Question: First off this is my first post so go easy. Also thank you for any input in advance. I am trying to plot the following but the data on the x and y-axis are completely out of order.
I have looked through several posts about 'reorder()' but I cant seem to apply it correctly. Also since I am a new member I can't included a picture of the graph so I hope the issue is clear.
'''
carb_data<-read.csv("Carb_Insulin_BG.csv", header=TRUE)
data1<-subset(carb_data,Subject.ID..==20)
carb1<-subset(data1, Visit == 1)
library(ggplot2)
q<- ggplot(data=carb1, aes(x=Start, y=Amount, group=Type, color= Type) + geom_point() + geom_line()
+ theme(text = element_text(size=8), axis.text.x = element_text(angle=90, vjust=1))
r<- q + facet_grid(Sort~., scales=free)
print(r)
'''

Here is what the data looks like. I am just interested in plotting 'Time' (x-axis) and 'Amount' (y-axis). The x-axis should be ordered from the earliest (9:54) to latest (16:27) and the the y-axis should be ordered from lowest (4) ascending to the highest (128). Here is the data:
'''
> dput(carb1)
structure(list(EDC.ID. = structure(c(28L, 28L, 8L, 28L, 28L,
28L, 8L, 28L, 28L, 28L, 28L, 28L, 8L, 28L, 28L, 28L, 28L, 28L,
28L, 28L, 28L, 28L, 28L, 28L, 8L, 28L, 28L), .Label = c("Subject 1",
"Subject 10", "Subject 11", "Subject 12", "Subject 13", "Subject 14",
"Subject 15", "Subject 16", "Subject 17", "Subject 18", "Subject 19",
"Subject 2", "Subject 20", "Subject 3", "Subject 4", "Subject 5",
"Subject 6", "Subject 7", "Subject 8", "Subject 9", "SUBJECT1",
"SUBJECT10", "SUBJECT11", "SUBJECT12", "SUBJECT13", "SUBJECT14",
"SUBJECT15", "SUBJECT16", "SUBJECT17", "SUBJECT18", "SUBJECT19",
"SUBJECT2", "SUBJECT20", "SUBJECT3", "SUBJECT4", "SUBJECT5",
"SUBJECT6", "SUBJECT7", "SUBJECT8", "SUBJECT9"), class = "factor"),
Subject.ID.. = c(20L, 20L, 20L, 20L, 20L, 20L, 20L, 20L,
20L, 20L, 20L, 20L, 20L, 20L, 20L, 20L, 20L, 20L, 20L, 20L,
20L, 20L, 20L, 20L, 20L, 20L, 20L), Visit = c(1L, 1L, 1L,
1L, 1L, 1L, 1L, 1L, 1L, 1L, 1L, 1L, 1L, 1L, 1L, 1L, 1L, 1L,
1L, 1L, 1L, 1L, 1L, 1L, 1L, 1L, 1L), Data = structure(c(1L,
1L, 19L, 1L, 1L, 1L, 19L, 1L, 1L, 1L, 1L, 1L, 19L, 1L, 1L,
1L, 1L, 1L, 1L, 1L, 1L, 1L, 1L, 1L, 19L, 1L, 1L), .Label = c("-",
"10/1/14", "10/3/14", "10/7/14", "8/14/14", "8/18/14", "8/19/14",
"8/20/14", "8/21/14", "8/25/14", "8/27/14", "8/28/14", "9/1/14",
"9/10/14", "9/12/14", "9/15/14", "9/16/14", "9/18/14", "9/19/14",
"9/2/14", "9/22/14", "9/23/14", "9/24/14", "9/25/14", "9/26/14",
"9/29/14", "9/3/14", "9/30/14", "9/4/14", "9/5/14", "9/8/14",
"9/9/14"), class = "factor"), Start = structure(c(528L, 13L,
14L, 33L, 48L, 62L, 70L, 83L, 97L, 112L, 126L, 140L, 152L,
155L, 175L, 194L, 208L, 221L, 236L, 249L, 263L, 313L, 328L,
343L, 354L, 358L, 374L), .Label = c("0:00", "0:16", "1:25",
"10:00", "10:01", "10:02", "10:03", "10:04", "10:05", "10:06",
"10:07", "10:08", "10:09", "10:10", "10:11", "10:12", "10:13",
"10:14", "10:15", "10:16", "10:17", "10:18", "10:19", "10:20",
"10:21", "10:22", "10:23", "10:24", "10:25", "10:27", "10:28",
"10:29", "10:30", "10:31", "10:32", "10:33", "10:34", "10:35",
"10:36", "10:37", "10:38", "10:39", "10:40", "10:41", "10:42",
"10:43", "10:44", "10:45", "10:46", "10:47", "10:48", "10:49",
"10:50", "10:51", "10:52", "10:53", "10:54", "10:55", "10:57",
"10:58", "10:59", "11:00", "11:01", "11:03", "11:04", "11:05",
"11:06", "11:07", "11:08", "11:09", "11:10", "11:12", "11:13",
"11:14", "11:15", "11:16", "11:17", "11:18", "11:19", "11:20",
"11:21", "11:22", "11:23", "11:24", "11:25", "11:26", "11:27",
"11:28", "11:29", "11:30", "11:31", "11:33", "11:34", "11:35",
"11:36", "11:37", "11:38", "11:39", "11:40", "11:41", "11:42",
"11:43", "11:44", "11:45", "11:46", "11:47", "11:48", "11:49",
"11:50", "11:51", "11:52", "11:53", "11:54", "11:55", "11:56",
"11:57", "11:58", "11:59", "12:00", "12:01", "12:03", "12:04",
"12:05", "12:06", "12:07", "12:08", "12:09", "12:10", "12:11",
"12:12", "12:13", "12:14", "12:15", "12:16", "12:18", "12:19",
"12:20", "12:21", "12:22", "12:23", "12:24", "12:25", "12:26",
"12:27", "12:28", "12:29", "12:30", "12:31", "12:32", "12:33",
"12:34", "12:35", "12:36", "12:37", "12:38", "12:39", "12:40",
"12:41", "12:42", "12:43", "12:44", "12:45", "12:46", "12:47",
"12:48", "12:49", "12:50", "12:51", "12:52", "12:53", "12:54",
"12:55", "12:56", "12:57", "12:58", "12:59", "13:00", "13:01",
"13:03", "13:04", "13:05", "13:06", "13:07", "13:08", "13:09",
"13:10", "13:11", "13:12", "13:13", "13:14", "13:15", "13:16",
"13:17", "13:18", "13:19", "13:20", "13:21", "13:22", "13:23",
"13:24", "13:25", "13:27", "13:28", "13:29", "13:30", "13:31",
"13:32", "13:33", "13:34", "13:35", "13:36", "13:37", "13:38",
"13:39", "13:40", "13:42", "13:44", "13:45", "13:46", "13:47",
"13:48", "13:49", "13:50", "13:51", "13:52", "13:53", "13:54",
"13:55", "13:56", "13:57", "13:58", "13:59", "14:00", "14:01",
"14:02", "14:03", "14:04", "14:05", "14:06", "14:08", "14:09",
"14:10", "14:11", "14:12", "14:14", "14:15", "14:16", "14:17",
"14:18", "14:19", "14:20", "14:21", "14:22", "14:23", "14:24",
"14:25", "14:26", "14:27", "14:28", "14:29", "14:30", "14:31",
"14:33", "14:34", "14:35", "14:36", "14:37", "14:38", "14:39",
"14:40", "14:41", "14:42", "14:43", "14:44", "14:45", "14:46",
"14:48", "14:49", "14:50", "14:51", "14:52", "14:53", "14:54",
"14:55", "14:57", "14:58", "14:59", "15:00", "15:01", "15:02",
"15:03", "15:04", "15:05", "15:06", "15:07", "15:08", "15:09",
"15:10", "15:12", "15:13", "15:14", "15:15", "15:16", "15:17",
"15:18", "15:19", "15:20", "15:21", "15:22", "15:23", "15:24",
"15:25", "15:26", "15:27", "15:28", "15:29", "15:30", "15:31",
"15:32", "15:33", "15:34", "15:35", "15:36", "15:37", "15:38",
"15:39", "15:40", "15:41", "15:42", "15:43", "15:44", "15:45",
"15:46", "15:47", "15:48", "15:49", "15:50", "15:51", "15:52",
"15:53", "15:54", "15:55", "15:56", "15:57", "15:58", "15:59",
"16:00", "16:01", "16:02", "16:03", "16:04", "16:05", "16:06",
"16:07", "16:08", "16:09", "16:10", "16:11", "16:12", "16:13",
"16:14", "16:15", "16:16", "16:17", "16:18", "16:19", "16:20",
"16:21", "16:22", "16:23", "16:24", "16:25", "16:26", "16:27",
"16:28", "16:29", "16:30", "16:31", "16:32", "16:33", "16:34",
"16:35", "16:36", "16:37", "16:38", "16:39", "16:40", "16:42",
"16:43", "16:44", "16:45", "16:46", "16:47", "16:48", "16:49",
"16:50", "16:51", "16:52", "16:53", "16:54", "16:55", "16:56",
"16:57", "16:58", "16:59", "17:00", "17:01", "17:02", "17:03",
"17:04", "17:05", "17:06", "17:07", "17:08", "17:09", "17:10",
"17:11", "17:12", "17:14", "17:15", "17:17", "17:18", "17:19",
"17:20", "17:21", "17:22", "17:23", "17:24", "17:25", "17:26",
"17:29", "17:30", "17:32", "17:34", "17:35", "17:36", "17:38",
"17:39", "17:40", "17:45", "17:50", "17:51", "17:54", "18:09",
"18:15", "2:40", "21:24", "21:27", "21:39", "3:48", "7:51",
"8:00", "8:04", "8:05", "8:10", "8:14", "8:15", "8:18", "8:26",
"8:29", "8:31", "8:33", "8:37", "8:39", "8:40", "8:41", "8:43",
"8:44", "8:45", "8:47", "8:48", "8:50", "8:51", "8:52", "8:54",
"8:55", "8:57", "8:58", "8:59", "9:00", "9:01", "9:02", "9:03",
"9:04", "9:05", "9:06", "9:07", "9:08", "9:09", "9:11", "9:12",
"9:13", "9:14", "9:15", "9:17", "9:18", "9:19", "9:20", "9:21",
"9:22", "9:23", "9:24", "9:25", "9:27", "9:28", "9:30", "9:32",
"9:33", "9:34", "9:35", "9:36", "9:37", "9:38", "9:39", "9:40",
"9:42", "9:43", "9:44", "9:45", "9:46", "9:47", "9:48", "9:49",
"9:50", "9:51", "9:52", "9:53", "9:54", "9:55", "9:56", "9:57",
"9:58", "9:59"), class = "factor"), End = structure(c(529L,
13L, 14L, 33L, 48L, 62L, 70L, 83L, 97L, 112L, 126L, 140L,
154L, 155L, 175L, 194L, 208L, 221L, 236L, 249L, 263L, 313L,
328L, 343L, 174L, 358L, 374L), .Label = c("0:00", "0:16",
"1:25", "10:00", "10:01", "10:02", "10:03", "10:04", "10:05",
"10:06", "10:07", "10:08", "10:09", "10:10", "10:11", "10:12",
"10:13", "10:14", "10:15", "10:16", "10:17", "10:18", "10:19",
"10:20", "10:21", "10:22", "10:23", "10:24", "10:25", "10:27",
"10:28", "10:29", "10:30", "10:31", "10:32", "10:33", "10:34",
"10:35", "10:36", "10:37", "10:38", "10:39", "10:40", "10:41",
"10:42", "10:43", "10:44", "10:45", "10:46", "10:47", "10:48",
"10:49", "10:50", "10:51", "10:52", "10:53", "10:54", "10:55",
"10:57", "10:58", "10:59", "11:00", "11:01", "11:03", "11:04",
"11:05", "11:06", "11:07", "11:08", "11:09", "11:10", "11:12",
"11:13", "11:14", "11:15", "11:16", "11:17", "11:18", "11:19",
"11:20", "11:21", "11:22", "11:23", "11:24", "11:25", "11:26",
"11:27", "11:28", "11:29", "11:30", "11:31", "11:33", "11:34",
"11:35", "11:36", "11:37", "11:38", "11:39", "11:40", "11:41",
"11:42", "11:43", "11:44", "11:45", "11:46", "11:47", "11:48",
"11:49", "11:50", "11:51", "11:52", "11:53", "11:54", "11:55",
"11:56", "11:57", "11:58", "11:59", "12:00", "12:01", "12:03",
"12:04", "12:05", "12:06", "12:07", "12:08", "12:09", "12:10",
"12:11", "12:12", "12:13", "12:14", "12:15", "12:16", "12:18",
"12:19", "12:20", "12:21", "12:22", "12:23", "12:24", "12:25",
"12:26", "12:27", "12:28", "12:29", "12:30", "12:31", "12:32",
"12:33", "12:34", "12:35", "12:36", "12:37", "12:38", "12:39",
"12:40", "12:41", "12:42", "12:43", "12:44", "12:45", "12:46",
"12:47", "12:48", "12:49", "12:50", "12:51", "12:52", "12:53",
"12:54", "12:55", "12:56", "12:57", "12:58", "12:59", "13:00",
"13:01", "13:03", "13:04", "13:05", "13:06", "13:07", "13:08",
"13:09", "13:10", "13:11", "13:12", "13:13", "13:14", "13:15",
"13:16", "13:17", "13:18", "13:19", "13:20", "13:21", "13:22",
"13:23", "13:24", "13:25", "13:27", "13:28", "13:29", "13:30",
"13:31", "13:32", "13:33", "13:34", "13:35", "13:36", "13:37",
"13:38", "13:39", "13:40", "13:41", "13:42", "13:44", "13:45",
"13:46", "13:48", "13:49", "13:50", "13:51", "13:52", "13:53",
"13:54", "13:55", "13:56", "13:57", "13:58", "13:59", "14:00",
"14:01", "14:02", "14:03", "14:04", "14:05", "14:06", "14:08",
"14:09", "14:10", "14:11", "14:12", "14:14", "14:15", "14:16",
"14:17", "14:18", "14:19", "14:20", "14:21", "14:22", "14:23",
"14:24", "14:25", "14:26", "14:27", "14:28", "14:29", "14:30",
"14:31", "14:33", "14:34", "14:35", "14:36", "14:37", "14:38",
"14:39", "14:40", "14:41", "14:42", "14:43", "14:44", "14:45",
"14:46", "14:48", "14:49", "14:50", "14:51", "14:52", "14:53",
"14:54", "14:55", "14:57", "14:58", "14:59", "15:00", "15:01",
"15:02", "15:03", "15:04", "15:05", "15:06", "15:07", "15:08",
"15:09", "15:10", "15:12", "15:13", "15:14", "15:15", "15:16",
"15:17", "15:18", "15:19", "15:20", "15:21", "15:22", "15:23",
"15:24", "15:25", "15:26", "15:27", "15:28", "15:29", "15:30",
"15:31", "15:32", "15:33", "15:34", "15:35", "15:36", "15:37",
"15:38", "15:39", "15:40", "15:41", "15:42", "15:43", "15:44",
"15:45", "15:46", "15:47", "15:48", "15:49", "15:50", "15:51",
"15:52", "15:53", "15:54", "15:55", "15:56", "15:57", "15:58",
"15:59", "16:00", "16:01", "16:02", "16:03", "16:04", "16:05",
"16:06", "16:07", "16:08", "16:09", "16:10", "16:11", "16:12",
"16:13", "16:14", "16:15", "16:16", "16:17", "16:18", "16:19",
"16:20", "16:21", "16:22", "16:23", "16:24", "16:25", "16:26",
"16:27", "16:28", "16:29", "16:30", "16:31", "16:32", "16:33",
"16:34", "16:35", "16:36", "16:37", "16:38", "16:39", "16:40",
"16:42", "16:43", "16:44", "16:45", "16:46", "16:47", "16:48",
"16:49", "16:50", "16:51", "16:52", "16:53", "16:54", "16:55",
"16:56", "16:57", "16:58", "16:59", "17:00", "17:01", "17:02",
"17:03", "17:04", "17:05", "17:06", "17:07", "17:08", "17:09",
"17:10", "17:11", "17:12", "17:14", "17:15", "17:17", "17:18",
"17:19", "17:20", "17:21", "17:22", "17:23", "17:24", "17:25",
"17:26", "17:29", "17:30", "17:32", "17:34", "17:35", "17:36",
"17:38", "17:39", "17:40", "17:45", "17:50", "17:51", "17:54",
"18:00", "18:09", "18:15", "2:40", "21:24", "21:27", "21:39",
"3:48", "7:51", "8:00", "8:04", "8:05", "8:10", "8:14", "8:15",
"8:18", "8:26", "8:29", "8:31", "8:33", "8:37", "8:39", "8:40",
"8:41", "8:43", "8:44", "8:45", "8:47", "8:48", "8:50", "8:51",
"8:52", "8:54", "8:55", "8:57", "8:58", "8:59", "9:00", "9:01",
"9:02", "9:03", "9:04", "9:05", "9:06", "9:07", "9:08", "9:09",
"9:11", "9:12", "9:13", "9:14", "9:15", "9:17", "9:18", "9:19",
"9:20", "9:21", "9:22", "9:23", "9:24", "9:25", "9:27", "9:28",
"9:30", "9:32", "9:33", "9:34", "9:35", "9:36", "9:37", "9:38",
"9:39", "9:40", "9:42", "9:43", "9:44", "9:45", "9:46", "9:47",
"9:48", "9:49", "9:50", "9:51", "9:52", "9:53", "9:54", "9:55",
"9:56", "9:57", "9:58", "9:59"), class = "factor"), Type = structure(c(16L,
16L, 14L, 16L, 16L, 16L, 5L, 16L, 16L, 16L, 16L, 16L, 4L,
16L, 16L, 16L, 16L, 16L, 16L, 16L, 16L, 16L, 16L, 16L, 4L,
16L, 16L), .Label = c("BGM", "Dextrose 50%", "dextrose Tabs",
"Food or Drink", "Humalog (units)", "Humalog sc (units)",
"Humalog SC (units)", "Injection (ccs)", "IV Dextrose(mL)",
"Lantus (units)", "Levemir (units)", "Novolin R (units)",
"Novolin R IV (units)", "Oral", "Other", "YSI"), class = "factor"),
Amount = structure(c(657L, 643L, 448L, 777L, 687L, 637L,
448L, 616L, 595L, 530L, 508L, 512L, 23L, 561L, 733L, 34L,
63L, 53L, 76L, 71L, 38L, 652L, 703L, 635L, 434L, 646L, 667L
), .Label = c("10", "10.2", "100.1", "100.25", "100.3", "100.45",
"100.5", "100.55", "100mls", "101", "101.25", "101.5", "102",
"102.5", "103", "103.5", "104", "104.25", "104.5", "105",
"105.5", "105.6", "105.75", "106", "106.5", "107", "108",
"108.5", "108.8", "109", "109.5", "110", "110.5", "111",
"111.5", "111.75", "112", "112.5", "113", "113.5", "114",
"114.5", "115", "115.2", "115.5", "116", "116.1", "116.5",
"117", "117.5", "118", "118.5", "119", "119.5", "119.7",
"12", "12.5", "120", "120.5", "120.6", "121", "121.5", "122",
"122.4", "122.5", "123", "123.5", "124", "124.5", "125",
"125.5", "126", "126.5", "127", "127.5", "128", "128.5",
"129", "129.5", "130", "130.5", "131", "131.5", "132", "132.5",
"133", "133.2", "133.5", "134", "134.5", "135", "135.5",
"136", "136.5", "137", "137.5", "138", "138.5", "139", "139.5",
"14", "140", "140.5", "141", "141.5", "142", "142.5", "143",
"143.5", "144", "144.5", "145", "145.5", "146", "146.5",
"147", "147.5", "148", "148.5", "149", "149.5", "15", "150",
"150.5", "151", "151.5", "152", "152.5", "153", "153.5",
"154", "154.5", "155", "155.5", "156", "157", "157.5", "158",
"158.5", "159", "159.5", "16", "160", "160.5", "161", "161.5",
"162", "162.5", "163", "164", "164.5", "165", "165.5", "166",
"166.5", "167", "167.5", "168", "168.5", "169", "169.5",
"170", "170.5", "171", "171.5", "172", "172.5", "173", "173.5",
"174", "174.5", "175", "175.5", "176.5", "177", "177.5",
"178", "178.5", "179", "179.5", "18", "180", "180.5", "181",
"181.5", "182", "182.5", "183", "183.5", "184", "184.5",
"185", "185.5", "186", "186.5", "187", "187.5", "188", "188.5",
"189", "189.5", "190", "190.5", "191", "191.5", "192", "192.5",
"193", "193.5", "194", "194.5", "195", "195.5", "196", "196.5",
"197", "197.5", "198", "198.5", "199", "199.5", "2", "20",
"200", "200.5", "200mls", "201", "201.5", "203", "203.5",
"204", "204.5", "205", "206", "206.5", "207", "207.5", "208",
"208.5", "209", "209.5", "21", "210", "210.5", "211", "211.5",
"212", "212.5", "213", "213.5", "214", "215", "215.5", "216",
"216.5", "217", "217.5", "218", "218.5", "219", "219.5",
"22", "220", "220.5", "221", "221.5", "222", "222.5", "223",
"223.5", "224", "224.5", "225", "225.5", "226", "226.5",
"227", "227.5", "228", "229", "229.5", "23", "230", "230.5",
"231", "231.5", "232", "232.5", "233", "233.5", "234", "234.5",
"235", "235.5", "236", "236.5", "237", "237.5", "238", "238.5",
"239", "239.5", "24", "240.5", "241", "241.5", "242", "242.5",
"243", "243.5", "244", "244.5", "245", "245.5", "246", "247",
"247.5", "248", "248.5", "249", "249.5", "250", "250.5",
"251", "251.5", "252", "252.5", "253", "253.5", "254", "254.5",
"255", "255.5", "256", "256.5", "257", "257.5", "258", "258.5",
"259", "259.5", "26.9", "260", "260.5", "261", "261.5", "262",
"262.5", "263", "263.5", "264", "264.5", "265", "265.5",
"266", "266.5", "267", "267.5", "268", "268.5", "269", "270",
"270.5", "271", "271.5", "272", "272.5", "273", "274.5",
"275", "275.5", "276", "277", "277.5", "278.5", "279", "279.5",
"280", "280.5", "281", "281.5", "282.5", "284", "284.5",
"285", "285.5", "287", "288", "288.5", "289", "289.5", "290",
"290.5", "292", "292.5", "293", "294", "295", "296", "299",
"3", "30", "300.5", "301", "302.5", "303.5", "304", "304.5",
"305.5", "309", "31", "315", "315.5", "316", "317.5", "318",
"318.5", "323", "323.5", "329.5", "331.5", "334", "335.5",
"337", "337.5", "342", "344.5", "347", "35.75", "353.5",
"357", "359", "363.5", "37", "37.7", "38.55", "380.5", "382",
"384.5", "39", "39.45", "39.5", "39.85", "391.5", "392.5",
"395.5", "397", "4", "40", "406.5", "40ml", "40mls", "41.4",
"41.75", "42", "42.5", "42.6", "42.75", "42.9", "43.7", "435",
"44.2", "44.25", "44.4", "44.9", "45", "45.05", "45.6", "45.65",
"45.75", "46.4", "46.55", "461.5", "47", "47.25", "47.4",
"47.8", "48", "48.4", "48.9", "49.2", "49.35", "49.55", "5",
"50.1", "50.15", "50.25", "50.3", "50.55", "50.85", "50.95",
"51.55", "51.75", "52", "52.05", "52.3", "52.4", "53.35",
"53.45", "53.5", "53.55", "53.7", "53.85", "53.95", "54",
"54.1", "54.3", "54.45", "54.65", "54.7", "54.75", "54.85",
"55", "55.05", "55.5", "55.55", "55.6", "55.65", "55.75",
"55.8", "55.85", "55.95", "56", "56.15", "56.3", "56.35",
"56.6", "56.65", "57", "57.05", "57.15", "57.2", "57.45",
"57.55", "57.7", "57.75", "57.85", "57.95", "58.05", "58.1",
"58.35", "58.45", "58.6", "58.75", "59.2", "59.25", "59.3",
"59.45", "59.6", "59.7", "59.8", "59.9", "6", "60", "60.3",
"60.35", "60.45", "60.5", "60.85", "60.95", "61.2", "61.3",
"61.4", "61.55", "61.8", "61.85", "62.35", "62.95", "63.15",
"63.65", "63.7", "63.9", "63.95", "64", "64.25", "64.4",
"64.7", "64.8", "65", "65.3", "65.5", "65.55", "65.6", "65.7",
"65.8", "66.2", "66.35", "66.45", "66.6", "67", "67.05",
"67.2", "67.25", "67.3", "67.35", "67.5", "67.65", "67.7",
"67.8", "67.85", "67.9", "67.95", "68.1", "68.5", "68.7",
"68.9", "68.95", "69.1", "69.15", "69.35", "69.45", "69.55",
"69.6", "69.7", "70.15", "70.45", "70.5", "70.65", "70.7",
"70.75", "70.8", "70.9", "71.05", "71.1", "71.55", "71.6",
"71.7", "71.75", "72.25", "72.6", "72.65", "72.75", "72.85",
"72.9", "73.05", "73.3", "73.35", "73.45", "73.55", "73.6",
"73.65", "73.75", "73.8", "73.85", "73.95", "74.3", "74.35",
"74.45", "74.55", "74.6", "74.7", "74.75", "74.8", "74.95",
"75", "75.05", "75.1", "75.15", "75.2", "75.3", "75.4", "75.45",
"75.5", "75.55", "75.75", "76.1", "76.15", "76.2", "76.25",
"76.35", "76.5", "76.55", "76.7", "76.75", "76.8", "77.15",
"77.4", "77.55", "77.65", "77.7", "77.75", "77.85", "77.95",
"78.05", "78.1", "78.15", "78.25", "78.3", "78.35", "78.45",
"78.6", "78.7", "78.75", "78.85", "78.9", "79", "79.1", "79.15",
"79.35", "79.4", "79.6", "79.7", "79.8", "79.9", "8", "80.35",
"80.5", "80.55", "80.8", "81", "81.05", "81.25", "81.3",
"81.45", "81.65", "81.85", "81.9", "81.95", "82.1", "82.25",
"82.5", "82.55", "82.7", "82.75", "83", "83.15", "83.2",
"83.55", "83.6", "84", "84.15", "84.4", "84.45", "84.6",
"84.65", "84.85", "85.1", "85.15", "85.2", "85.25", "85.35",
"85.6", "85.8", "85.9", "85.95", "86.1", "86.15", "86.4",
"86.45", "86.7", "86.85", "86.95", "87.35", "87.4", "87.95",
"88.05", "88.1", "88.2", "88.7", "88.75", "88.9", "89", "89.1",
"89.6", "89.8", "89.85", "90.15", "90.35", "90.4", "90.5",
"90.6", "90.9", "91", "91.1", "91.3", "91.35", "91.45", "91.6",
"91.8", "92", "92.05", "92.3", "92.4", "92.45", "92.5", "92.7",
"92.95", "93", "93.05", "93.2", "93.25", "93.75", "93.9",
"94.05", "94.1", "94.15", "94.3", "94.4", "94.5", "94.85",
"95.25", "95.8", "95.85", "95.9", "95.95", "96.15", "96.3",
"96.4", "96.6", "96.8", "96.85", "97", "97.05", "97.2", "97.5",
"97.75", "97.8", "97.95", "98.15", "98.25", "98.35", "98.4",
"98.45", "98.55", "98.7", "98.9", "98.95", "99", "99.1",
"99.4", "99.5", "99.6", "99.65"), class = "factor"), Sort = structure(c(1L,
1L, 2L, 1L, 1L, 1L, 3L, 1L, 1L, 1L, 1L, 1L, 2L, 1L, 1L, 1L,
1L, 1L, 1L, 1L, 1L, 1L, 1L, 1L, 2L, 1L, 1L), .Label = c("BG Data",
"Carb", "Insulin"), class = "factor"), Order = c(1505L, 1506L,
87L, 1507L, 1508L, 1509L, 258L, 1510L, 1511L, 1512L, 1513L,
1514L, 88L, 1515L, 1516L, 1517L, 1518L, 1519L, 1520L, 1521L,
1522L, 1523L, 1524L, 1525L, 89L, 1526L, 1527L), Subject.ID..bg = c(NA,
NA, NA, NA, NA, NA, NA, NA, NA, NA, NA, NA, NA, NA, NA, NA,
NA, NA, NA, NA, NA, NA, NA, NA, NA, NA, NA), Visitbg = c(NA,
NA, NA, NA, NA, NA, NA, NA, NA, NA, NA, NA, NA, NA, NA, NA,
NA, NA, NA, NA, NA, NA, NA, NA, NA, NA, NA), Datebg = c(NA,
NA, NA, NA, NA, NA, NA, NA, NA, NA, NA, NA, NA, NA, NA, NA,
NA, NA, NA, NA, NA, NA, NA, NA, NA, NA, NA), Startbg = c(NA,
NA, NA, NA, NA, NA, NA, NA, NA, NA, NA, NA, NA, NA, NA, NA,
NA, NA, NA, NA, NA, NA, NA, NA, NA, NA, NA), Endbg = c(NA,
NA, NA, NA, NA, NA, NA, NA, NA, NA, NA, NA, NA, NA, NA, NA,
NA, NA, NA, NA, NA, NA, NA, NA, NA, NA, NA), BG.Type = c(NA,
NA, NA, NA, NA, NA, NA, NA, NA, NA, NA, NA, NA, NA, NA, NA,
NA, NA, NA, NA, NA, NA, NA, NA, NA, NA, NA), BG.Data = c(NA,
NA, NA, NA, NA, NA, NA, NA, NA, NA, NA, NA, NA, NA, NA, NA,
NA, NA, NA, NA, NA, NA, NA, NA, NA, NA, NA)), .Names = c("EDC.ID.",
"Subject.ID..", "Visit", "Data", "Start", "End", "Type", "Amount",
"Sort", "Order", "Subject.ID..bg", "Visitbg", "Datebg", "Startbg",
"Endbg", "BG.Type", "BG.Data"), row.names = 1446:1472, class = "data.frame")
'''
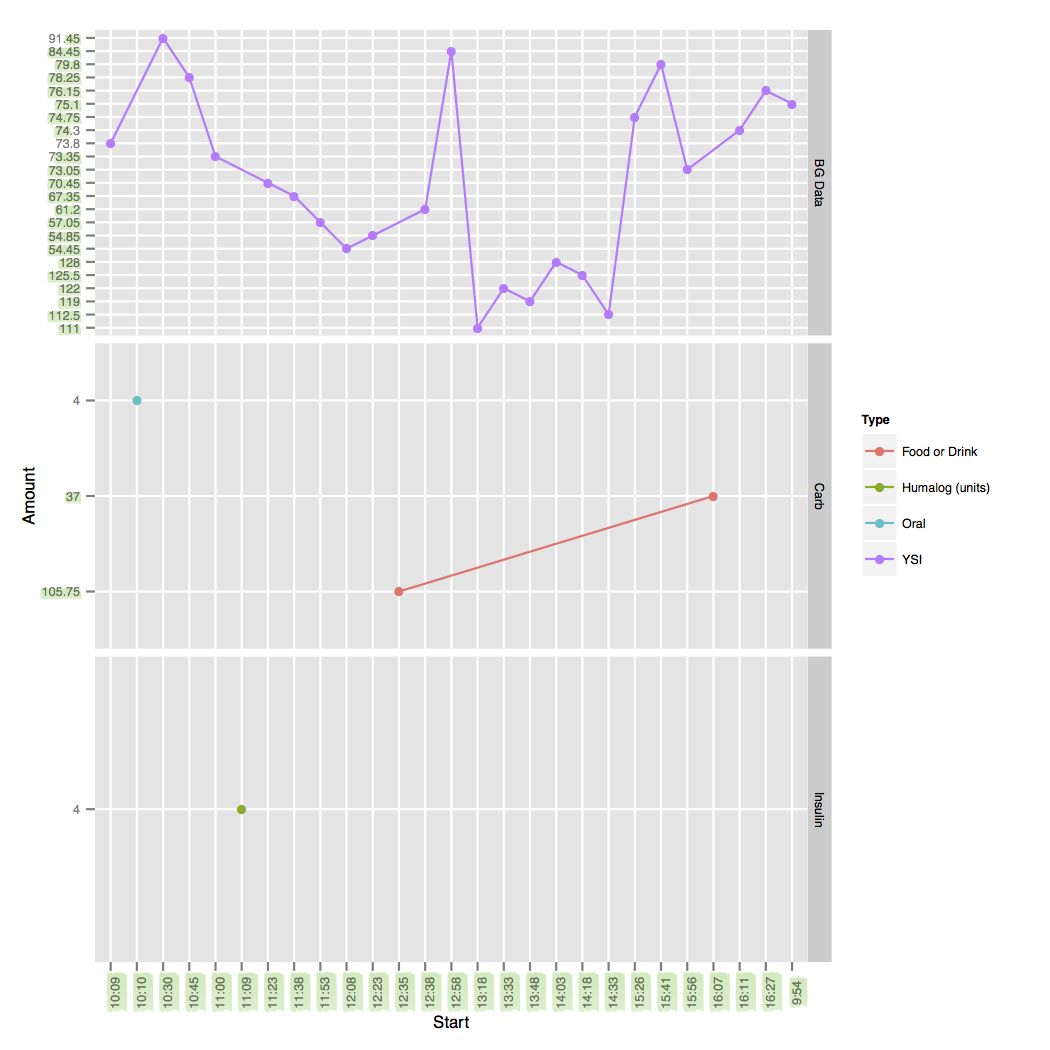
Answer: You just need to use the right classes for your columns:
'''
carb1$Amount = as.numeric(as.character(carb1$Amount))
carb1$time = as.POSIXct(carb1$Start, format = "%H:%M", tz = "GMT")
q <- ggplot(data=carb1, aes(x=time, y=Amount, group=Type, color= Type)) +
geom_point() +
geom_line() +
theme(text = element_text(size=12),
axis.text.x = element_text(angle=90, vjust=1))
r <- q + facet_grid(Sort~., scales="free")
r
'''